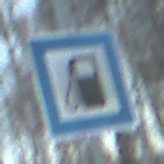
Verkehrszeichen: Tankstelle
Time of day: SunriseSunset
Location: Outdoor (Nature)
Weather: Clear
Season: Winter
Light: Natural